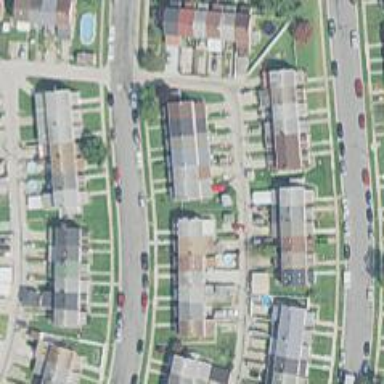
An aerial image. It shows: Neighborhood.